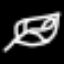
Label: leaf